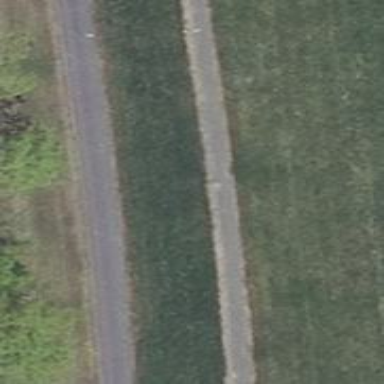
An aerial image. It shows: Dyke embankment along asphalt path.